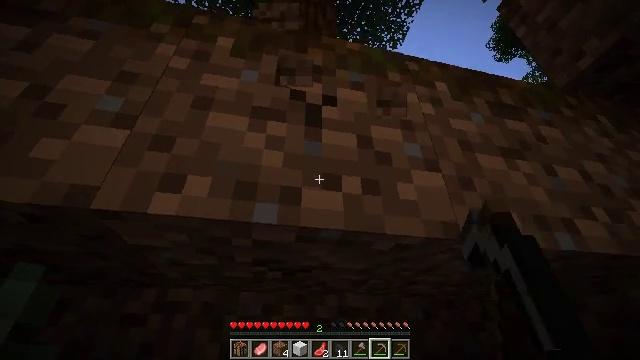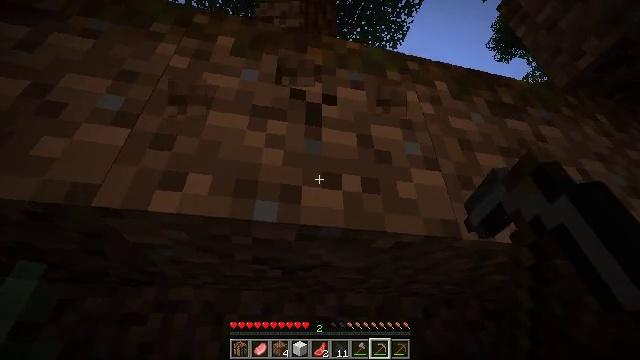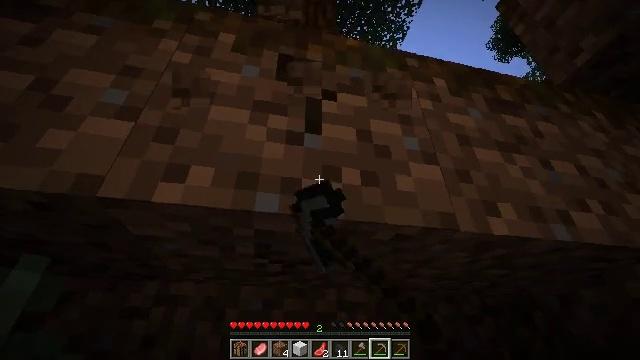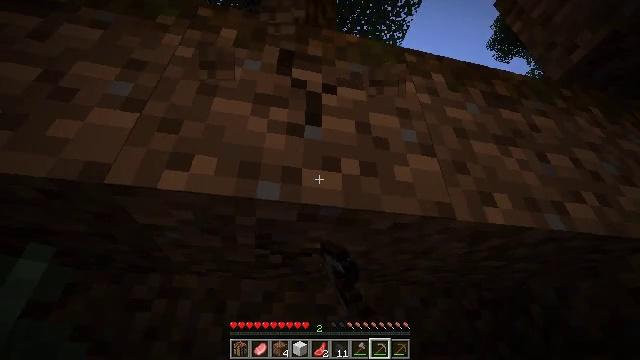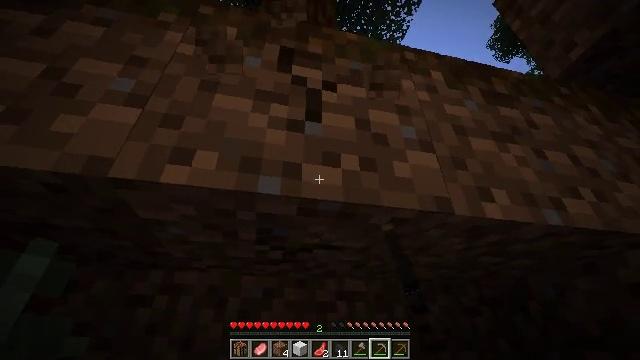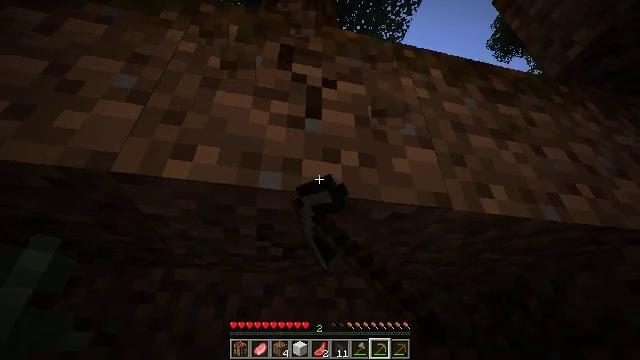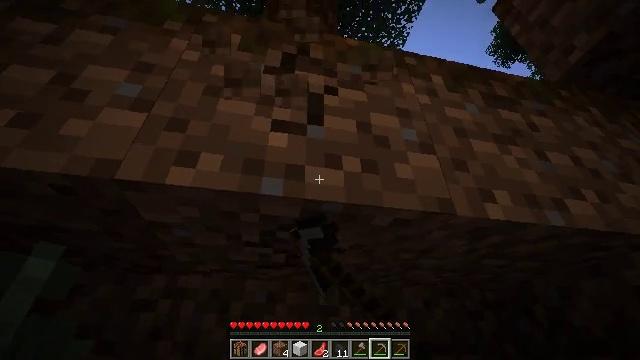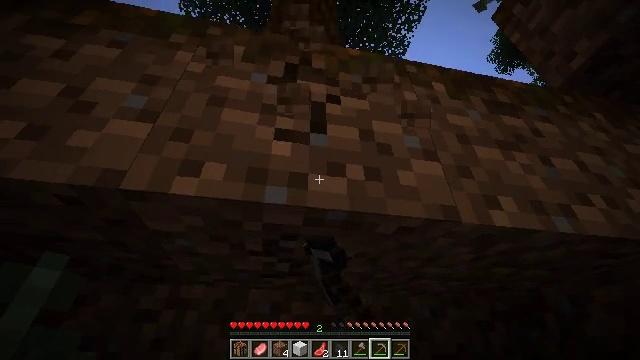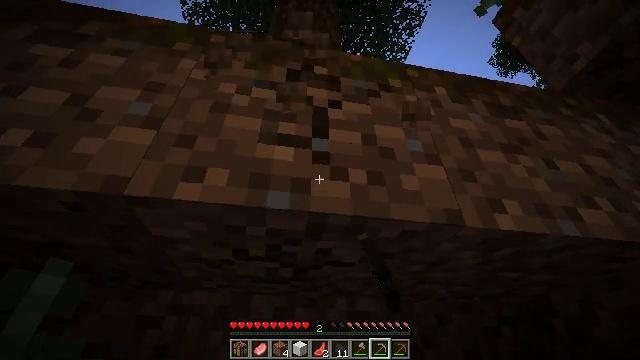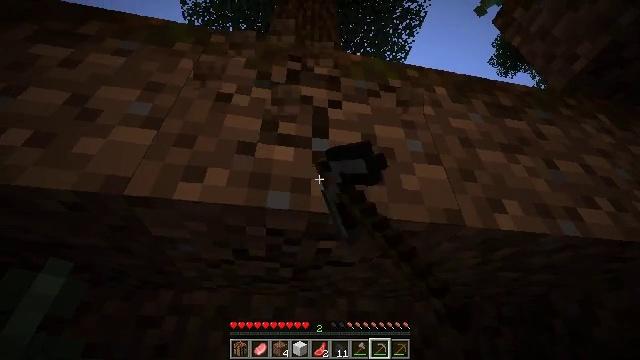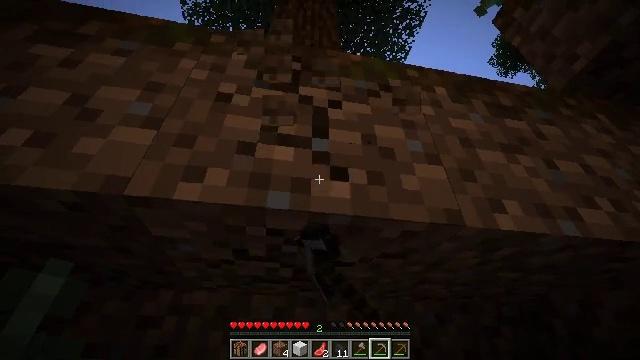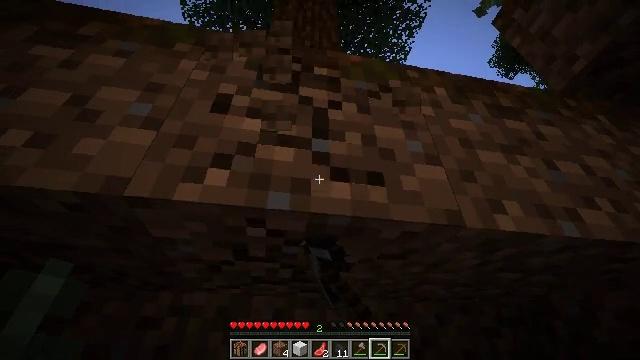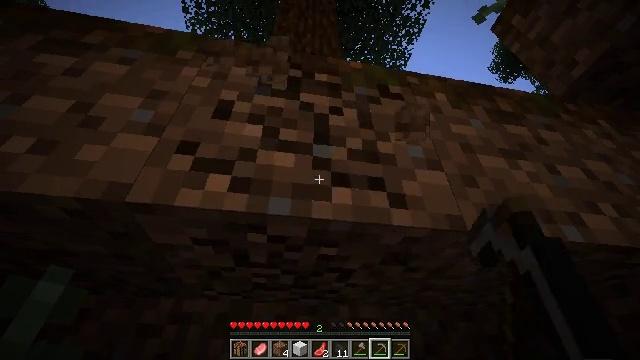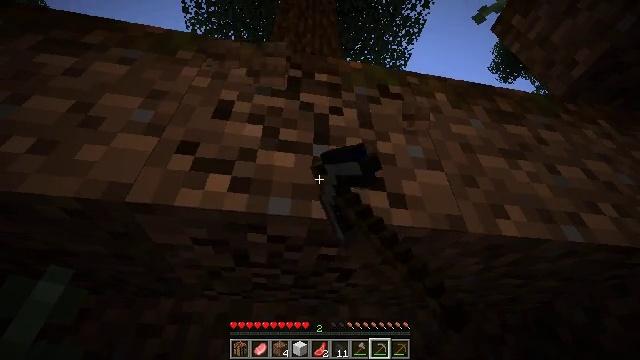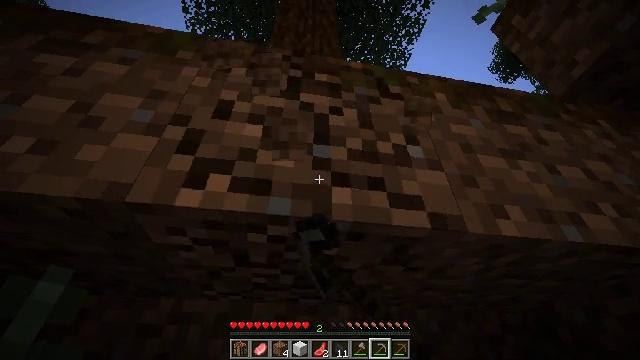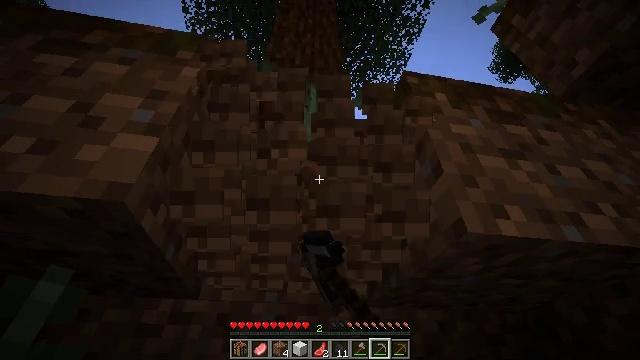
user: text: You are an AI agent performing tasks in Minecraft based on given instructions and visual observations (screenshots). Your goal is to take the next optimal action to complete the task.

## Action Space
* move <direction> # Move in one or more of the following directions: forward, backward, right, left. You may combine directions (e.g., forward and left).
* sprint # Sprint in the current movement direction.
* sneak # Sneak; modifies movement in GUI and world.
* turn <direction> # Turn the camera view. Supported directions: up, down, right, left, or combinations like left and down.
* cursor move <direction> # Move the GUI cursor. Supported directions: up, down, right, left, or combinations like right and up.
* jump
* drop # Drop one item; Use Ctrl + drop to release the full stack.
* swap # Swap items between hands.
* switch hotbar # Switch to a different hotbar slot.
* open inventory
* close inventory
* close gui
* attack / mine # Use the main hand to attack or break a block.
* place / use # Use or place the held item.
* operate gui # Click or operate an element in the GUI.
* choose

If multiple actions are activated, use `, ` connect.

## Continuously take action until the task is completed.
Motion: motion action
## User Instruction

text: Remove the topsoil to get podzol.
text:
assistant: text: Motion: attack / mine
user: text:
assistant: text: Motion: attack / mine
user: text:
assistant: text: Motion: attack / mine
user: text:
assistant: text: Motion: attack / mine
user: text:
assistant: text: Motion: attack / mine
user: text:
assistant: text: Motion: turn up, attack / mine
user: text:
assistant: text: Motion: turn up, attack / mine
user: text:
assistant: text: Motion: turn up, attack / mine
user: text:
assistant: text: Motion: attack / mine
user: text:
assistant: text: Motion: attack / mine
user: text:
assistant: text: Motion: attack / mine
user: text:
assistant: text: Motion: turn up, attack / mine
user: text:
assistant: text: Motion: attack / mine
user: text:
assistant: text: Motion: attack / mine
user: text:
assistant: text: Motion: attack / mine
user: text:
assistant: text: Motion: attack / mine
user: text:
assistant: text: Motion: attack / mine
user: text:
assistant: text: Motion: attack / mine
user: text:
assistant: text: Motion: attack / mine
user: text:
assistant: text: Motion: attack / mine
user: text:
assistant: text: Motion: attack / mine
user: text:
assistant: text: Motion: attack / mine
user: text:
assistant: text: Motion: turn down, attack / mine
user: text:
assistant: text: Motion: turn down, attack / mine
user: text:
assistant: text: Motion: turn left and down, attack / mine
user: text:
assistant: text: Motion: turn down, attack / mine
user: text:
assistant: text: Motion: attack / mine
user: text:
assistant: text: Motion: attack / mine
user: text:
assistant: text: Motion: attack / mine
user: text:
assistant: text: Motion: attack / mine